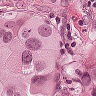
Metastatic tissue present: yes